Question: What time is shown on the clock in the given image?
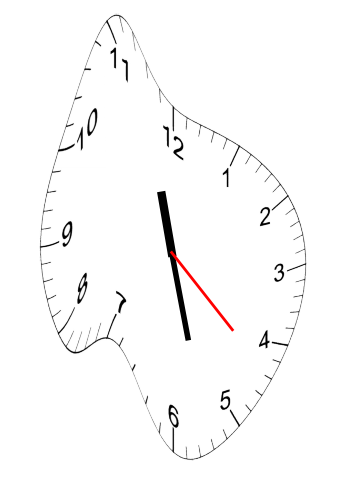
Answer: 11:27:22